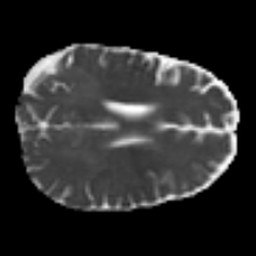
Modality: MD
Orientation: axial
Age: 46
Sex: male
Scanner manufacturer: siemens
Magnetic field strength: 3 T
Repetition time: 4.999 s
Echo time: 0.07946 s